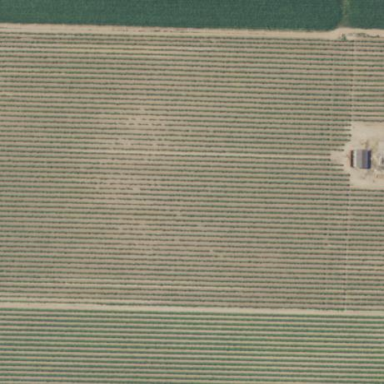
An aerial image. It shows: Vineyard with grape crops.